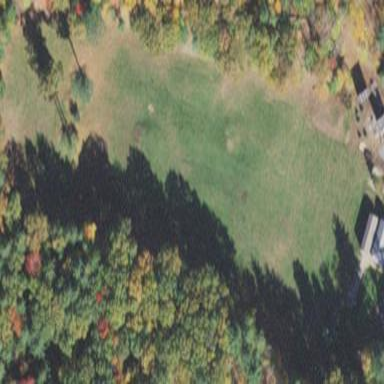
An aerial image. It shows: Golf course with driving range.